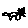
Label: cat